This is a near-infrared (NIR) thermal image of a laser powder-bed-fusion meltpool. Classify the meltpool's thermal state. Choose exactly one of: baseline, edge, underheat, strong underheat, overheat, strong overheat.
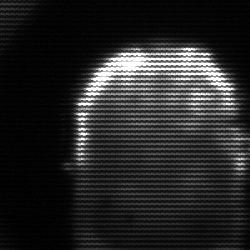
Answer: baseline